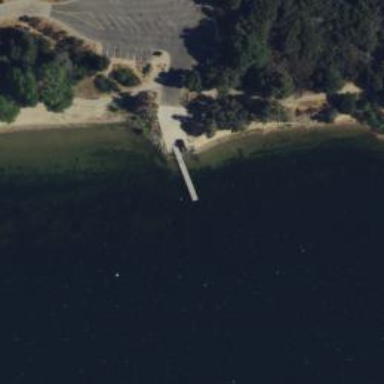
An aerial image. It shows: Slipway on leisure land.